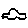
Label: car